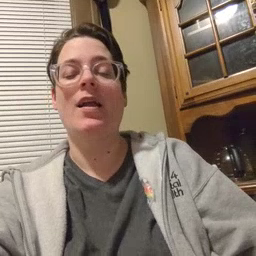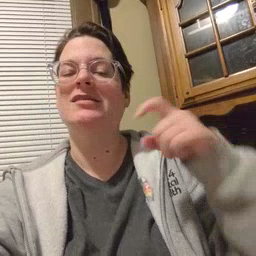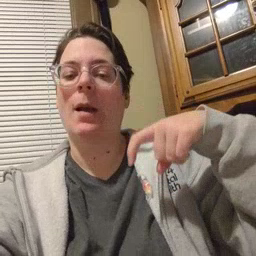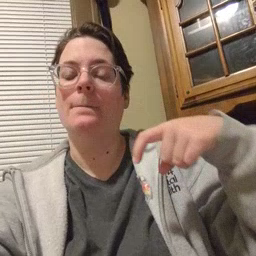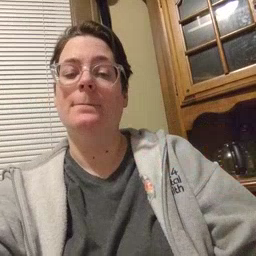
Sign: time